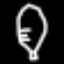
Label: leaf